Question: I am developing android application in eclipse. I am new to it. But when press dot(.) after a class-instance, no pop-up menu is coming, showing suggestions and attributes.
I am attaching a screenshot.
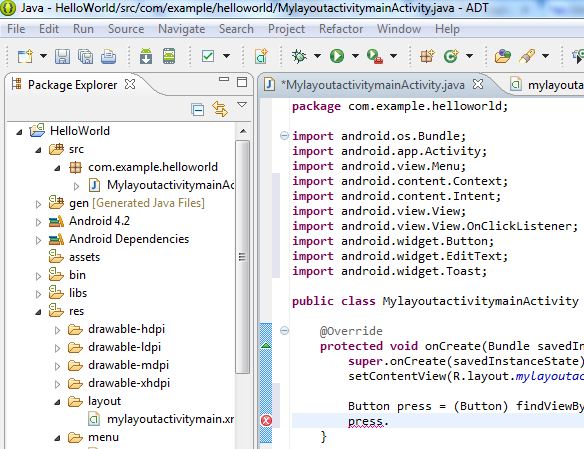
Answer: Try restoring the default options in 'Windows > Preferences > Java > Editor > Content Assist > Advanced'.
You can find you answer <URL>.